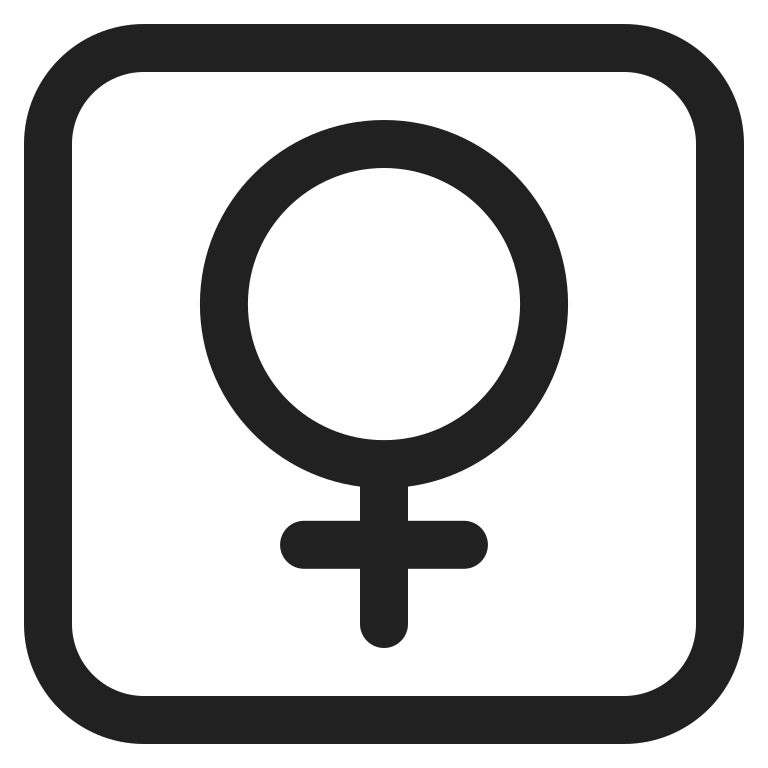
female sign high contrast